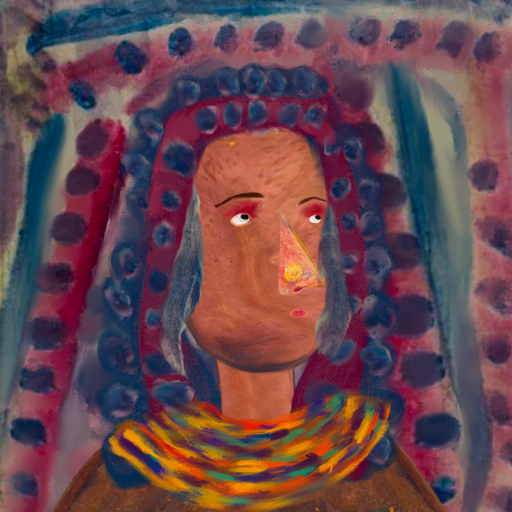
Background: HillGirl, Head And Neck Side: Mother_And_Son_Mother, Face Side: Irani, Bust: Comrade, Hair Side: Hill_Girl, Head Accessory: Blank, Second Necklace: An_Impression_2, Necklace: Blank, Baby: Blank